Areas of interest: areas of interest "Science and Technology Museum"
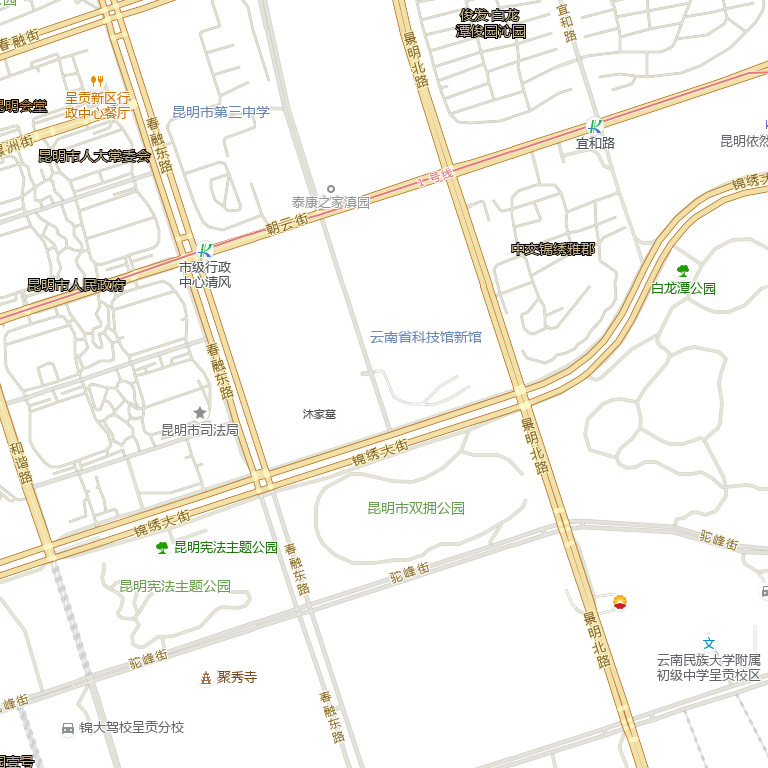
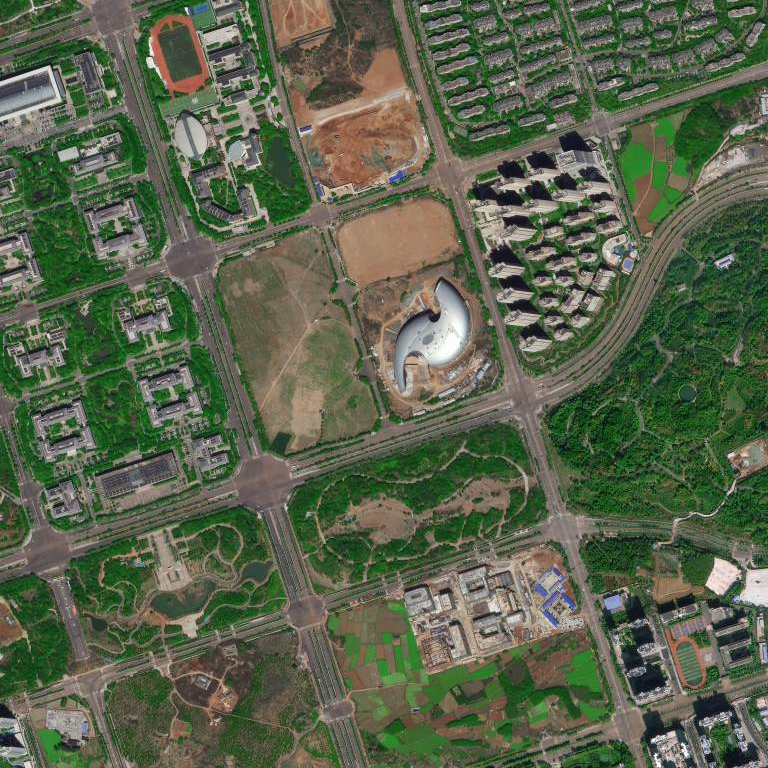